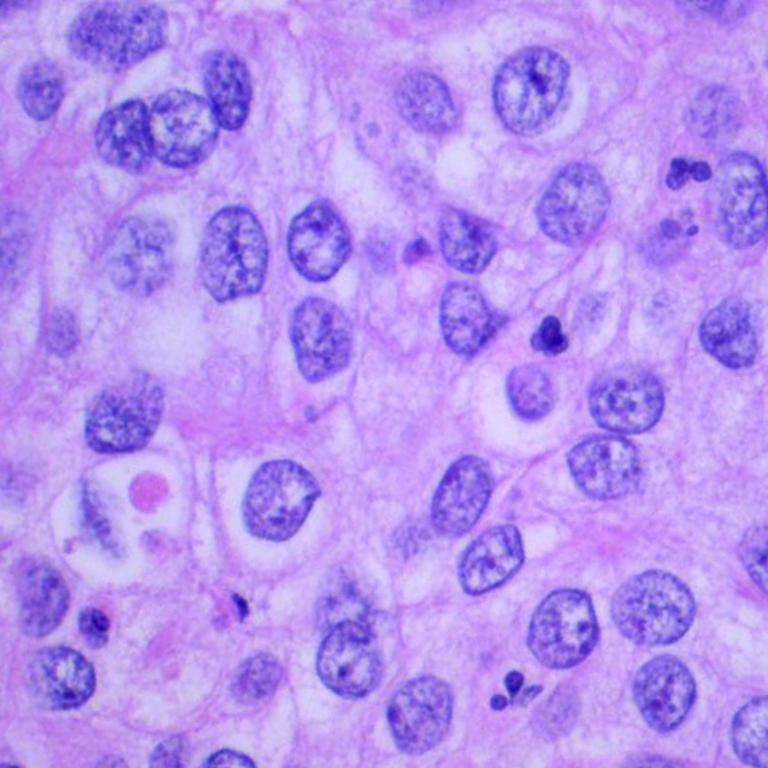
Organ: lung
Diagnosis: squamous carcinomas